Field crop: maize
Growth stage: 1
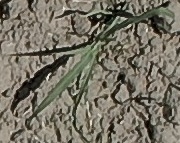
Species: sorghum